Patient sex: M
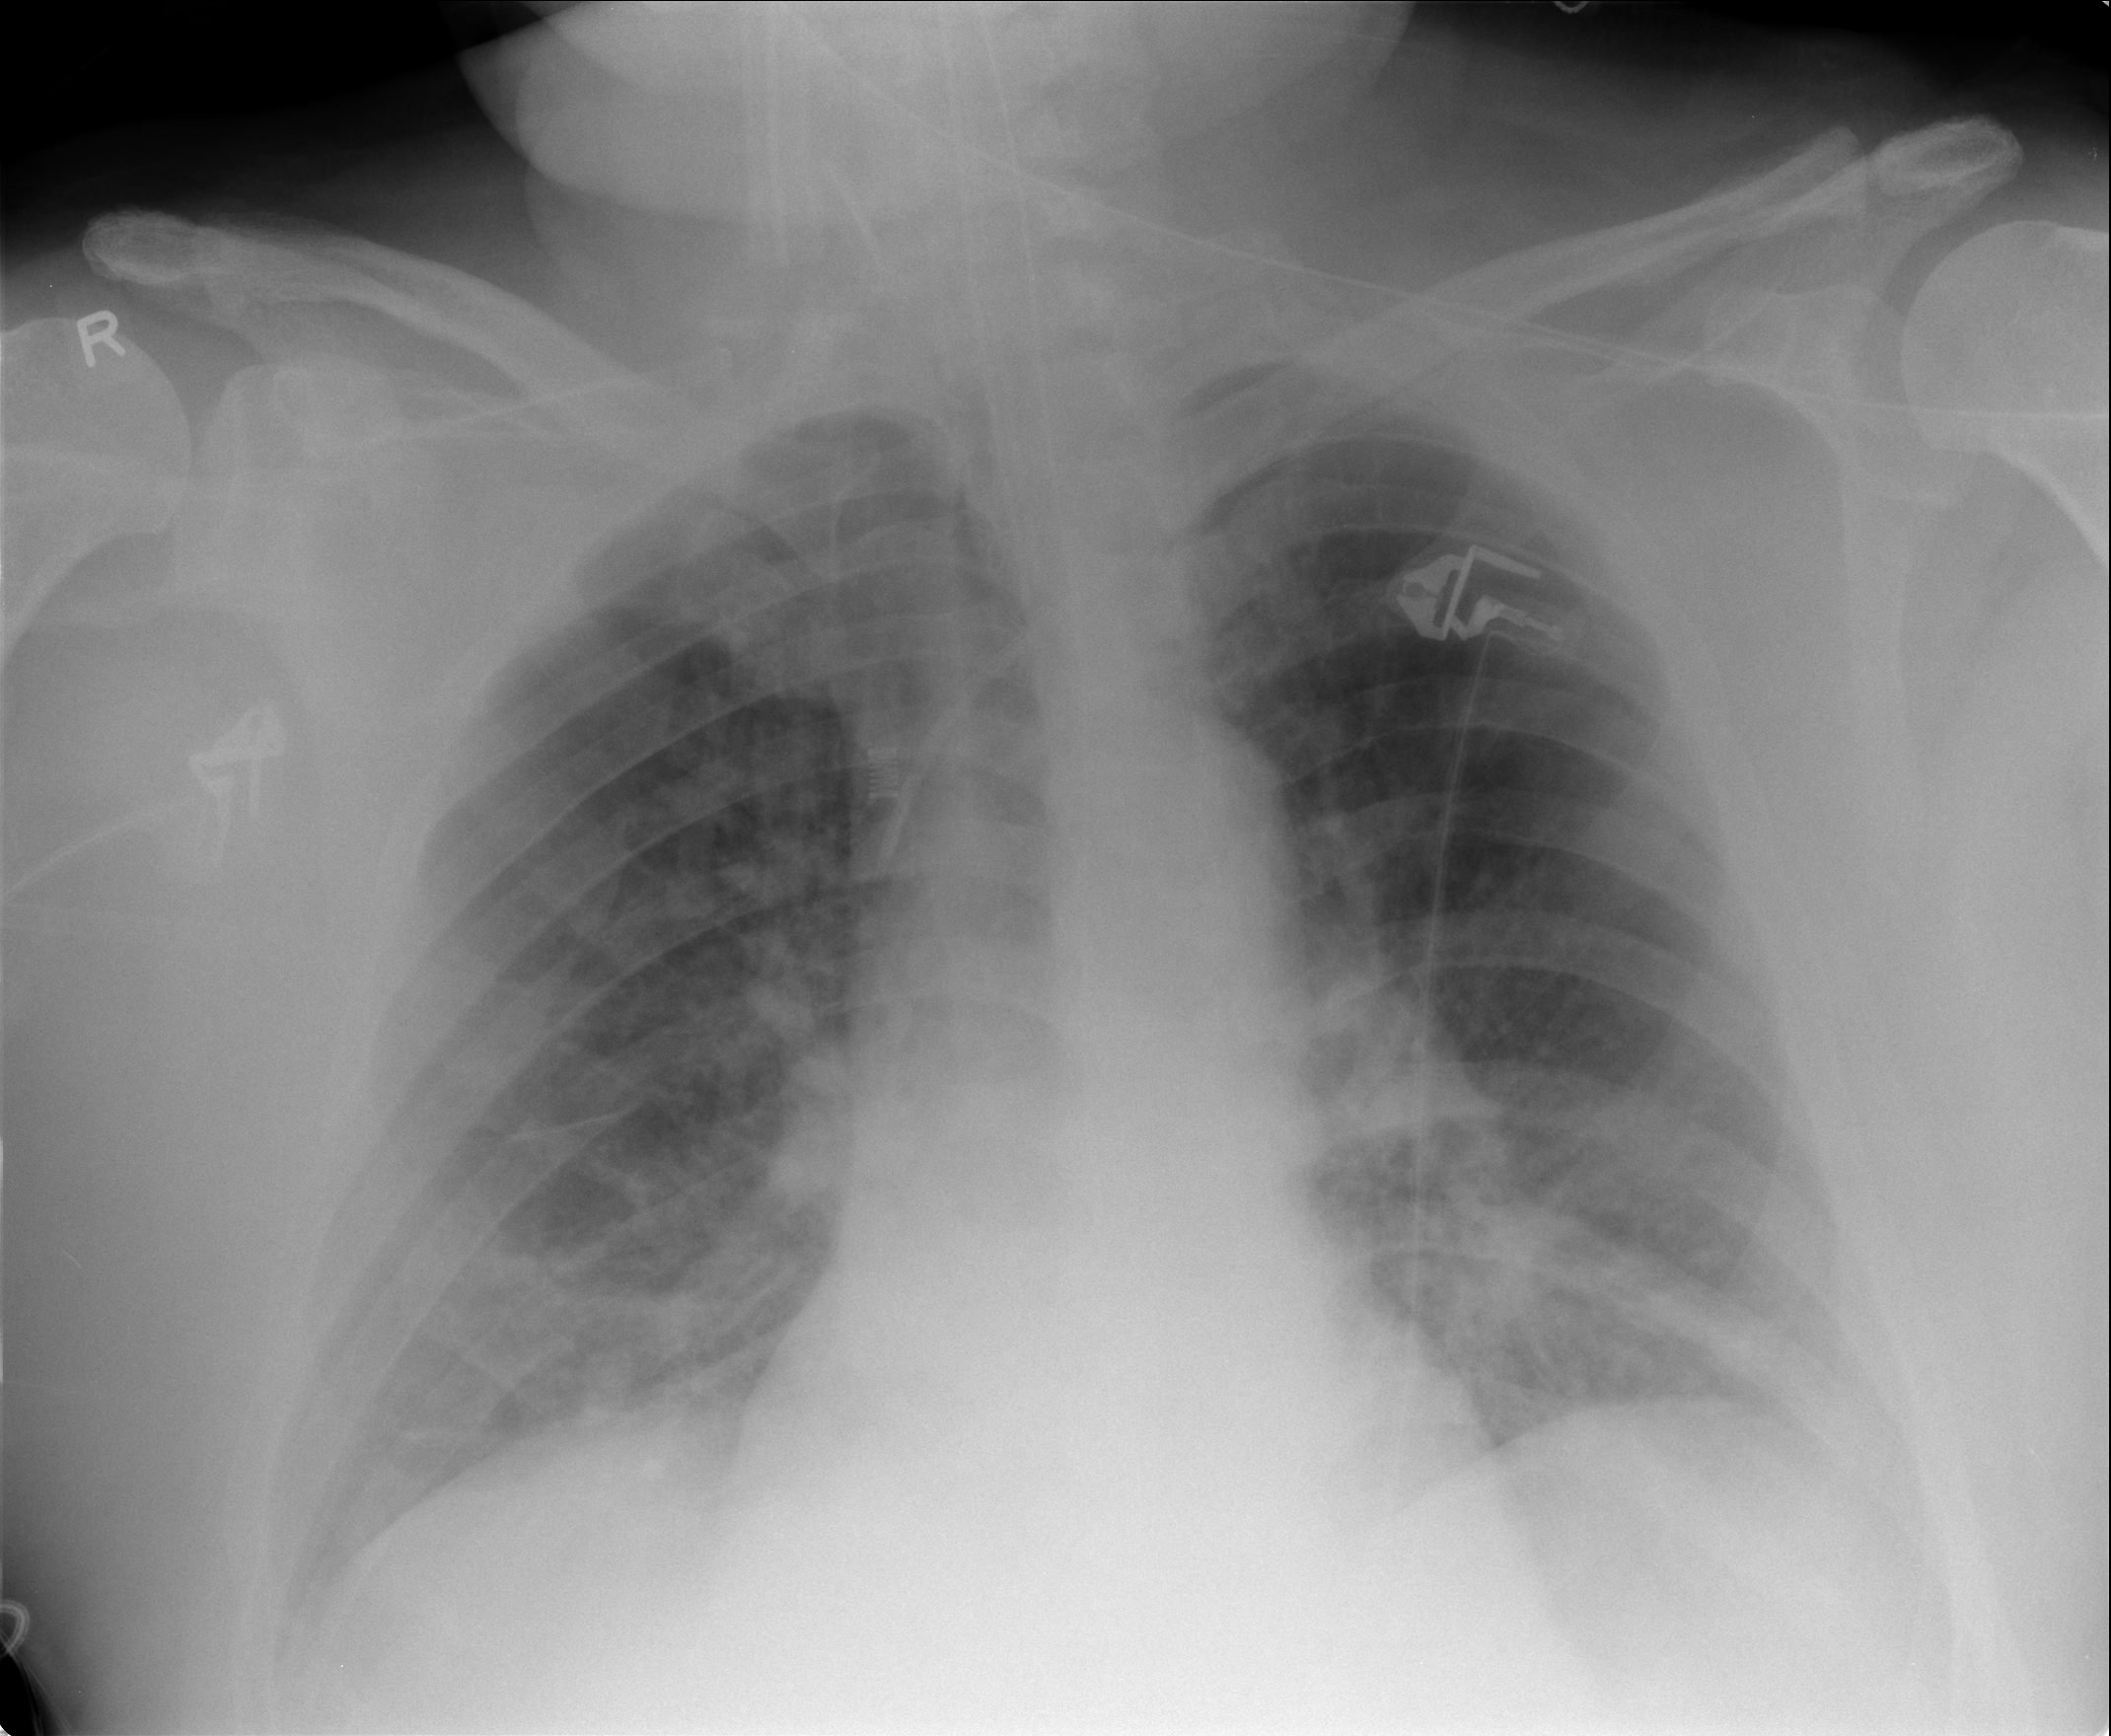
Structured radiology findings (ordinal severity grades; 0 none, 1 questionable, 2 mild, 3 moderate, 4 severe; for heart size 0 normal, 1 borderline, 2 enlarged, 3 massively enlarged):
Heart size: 0
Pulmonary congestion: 2
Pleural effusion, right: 2
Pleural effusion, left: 2
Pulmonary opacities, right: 2
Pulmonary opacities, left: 2
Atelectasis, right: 2
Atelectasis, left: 2